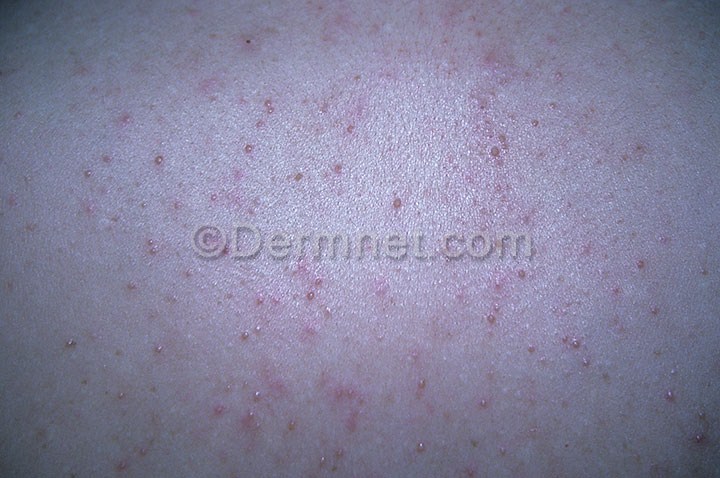
Disease: Cellulitis Impetigo and other Bacterial Infections